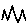
Label: zigzag